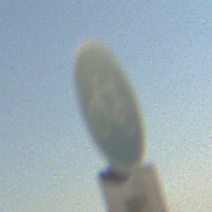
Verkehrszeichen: Radweg
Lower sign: MehrspurigeFahrzeugeFrei8
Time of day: MorningAfternoon
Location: Outdoor (Nature)
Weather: Clear
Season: NotSpecified
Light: Natural